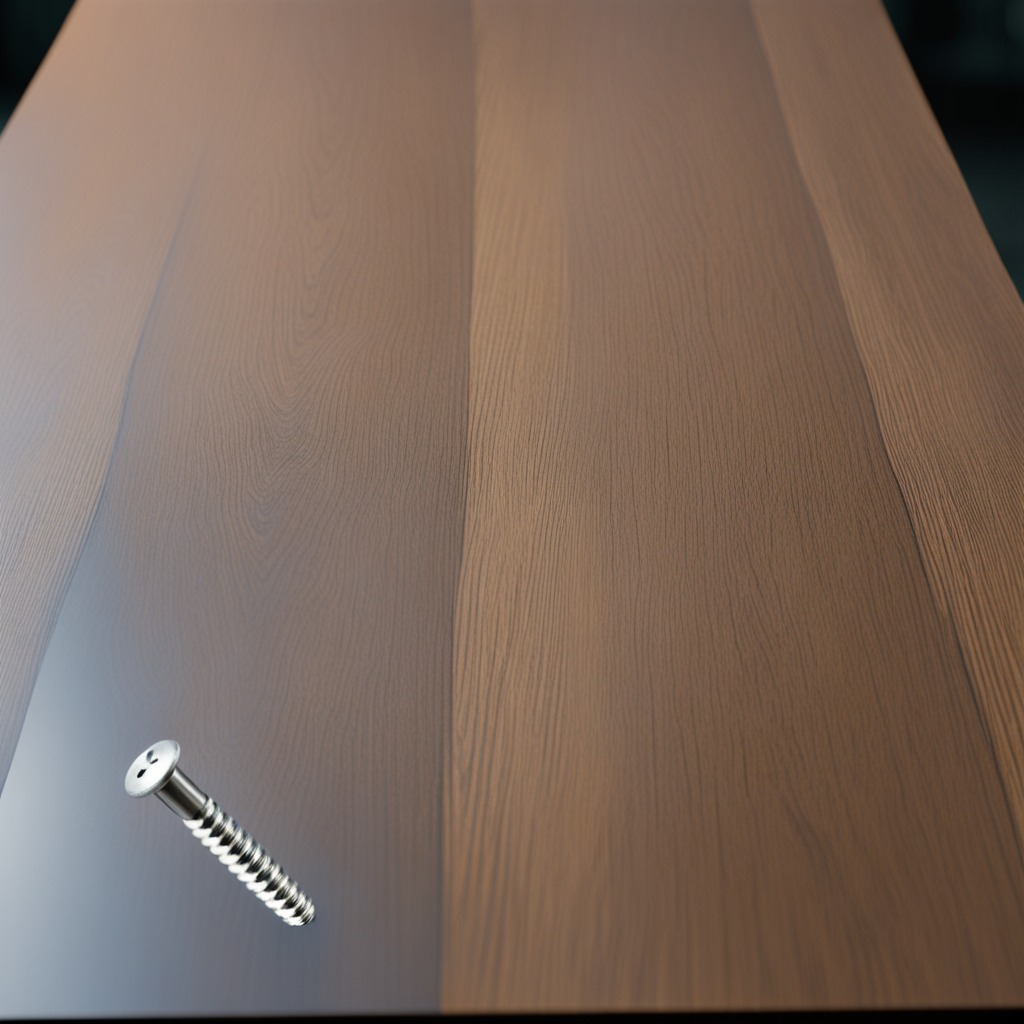
A metal screw is lying on the table.